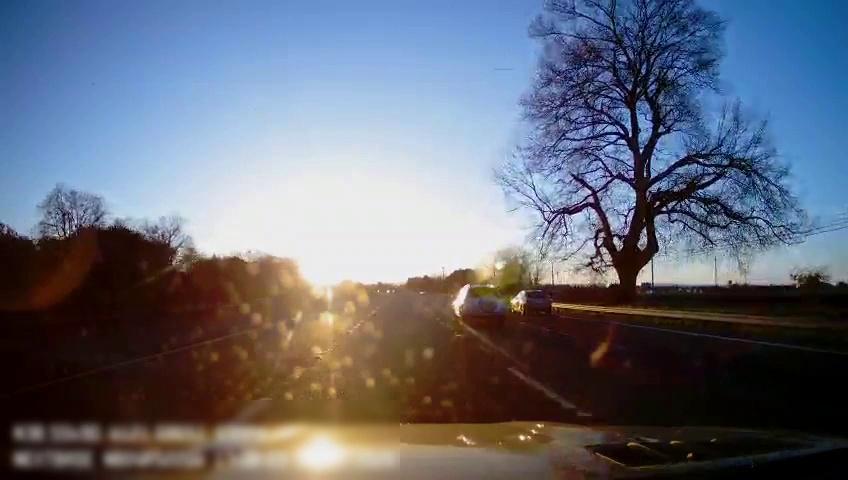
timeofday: Day
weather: Sunny
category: Drivable Space
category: Vehicles | Car
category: Vehicles | SUV
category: Lanes | Alternate Lane
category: Lanes | Current Lane
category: Lanes | Current Lane
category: Lanes | Alternate Lane
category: Lanes | Alternate Lane